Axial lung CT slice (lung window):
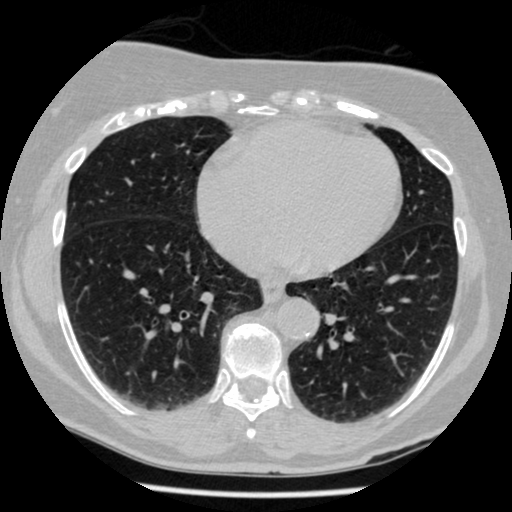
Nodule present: no